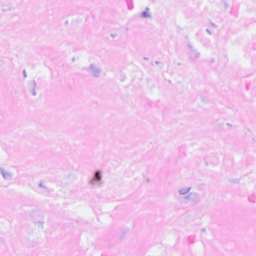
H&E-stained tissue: Breast